Question: I have an application that loads cars data from sql server database as follows.
'''
sql = " select car.*, (model + ' -- ' + plateNo) as selectCar from car"
daAdapter = New SqlDataAdapter(sql, sqlConn)
daAdapter.Fill(dsDataset, "car")
'''
So data would look like the following:

Then instead of loading distinct values of brand from database I have created one datatable to get the distinct values of the brand. And then add it to the dataset as follows:
'''
tblBrand = New DataTabl
tblBrand = dsDataset.Tables("car").DefaultView.ToTable(True, "brand")
tblBrand.TableName = "brand"
dsDataset.Tables.Add(tblBrand)
'''
Actually I use this brand table to display the filter options in the brand combobx without any problem.
What I need is that when I press the add button I go to an other form and I want to use this brand options in the other form. So when I click the add button I have the following code:
'''
Dim newCar As New frmCar(dsDataset)
carMode = "new"
newCar.ShowDialog()
'''
And I created a constructor in the frmCar form as follows:
'''
Sub New(ByVal dsOptions)
InitializeComponent()
Try
cmbBrand.DataSource = dsOptions.table("brand")
cmbBrand.DisplayMember = "brand"
cmbBrand.ValueMember = "brand"
Catch ex As Exception
MsgBox(Err.Description)
End Try
End Sub
'''
But the following error pops up:
'''
Public member 'table' on type 'DataSet' not found.
'''
What is wrong with my code?
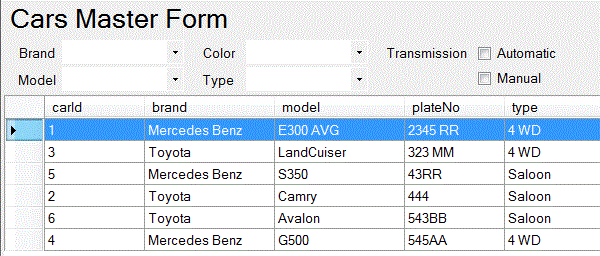
Answer: The first thing you should do is to turn both <URL> 'On'. This will prevent you from doing these kinds of mistakes in the future.
The error is quite self-explainable. A 'DataSet' doesn't have a public member (property, method etc..) named 'table'.
All you have to do is change:
'''
Sub New(ByVal dsOptions)
cmbBrand.DataSource = dsOptions.table("brand")
'''
to:
'''
Sub New(ByVal dsOptions As DataSet)
cmbBrand.DataSource = dsOptions.Tables("brand")
'''